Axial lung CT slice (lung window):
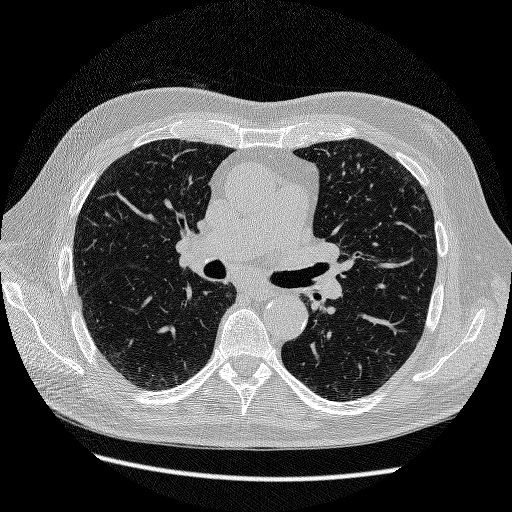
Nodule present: no